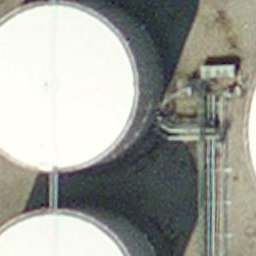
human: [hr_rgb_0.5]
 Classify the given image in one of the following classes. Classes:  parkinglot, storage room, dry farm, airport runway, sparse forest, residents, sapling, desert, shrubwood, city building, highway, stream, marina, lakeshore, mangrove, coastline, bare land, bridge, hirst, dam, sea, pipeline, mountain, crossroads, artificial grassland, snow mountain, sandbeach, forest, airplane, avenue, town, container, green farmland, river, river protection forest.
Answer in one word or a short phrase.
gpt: storage room